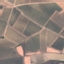
Label: PermanentCrop